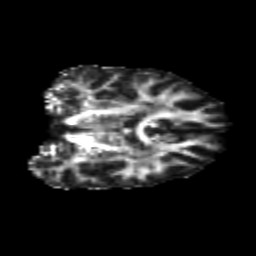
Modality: FA
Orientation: coronal
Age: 24
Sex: female
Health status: healthy
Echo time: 0.074 s